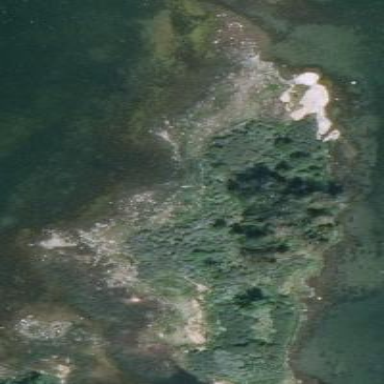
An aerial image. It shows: Island with natural coastline.